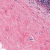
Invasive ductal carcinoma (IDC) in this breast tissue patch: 0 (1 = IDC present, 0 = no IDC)